Aerial crown-view tile of a tropical tree (Barro Colorado Island, Panama), acquired 20240813:
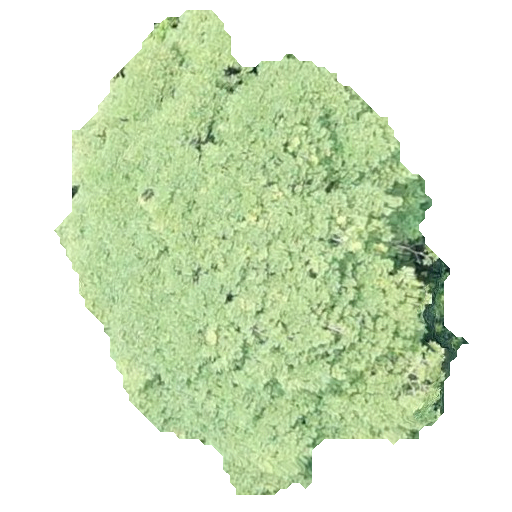
Species: Tabebuia rosea
GBIF accepted scientific name: Tabebuia rosea
Crown area: 195.046 m²